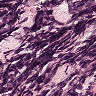
Metastatic tissue present: no